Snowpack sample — Loveland Pass, Silver Plume, Colorado, USA (2/11/26, 12:00 PM MST)
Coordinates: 39.663, -105.886
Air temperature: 35 °F
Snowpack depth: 82 cm
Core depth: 10 cm
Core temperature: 17.6 °F
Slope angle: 13°, slope face: 12°
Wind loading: high
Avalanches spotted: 1
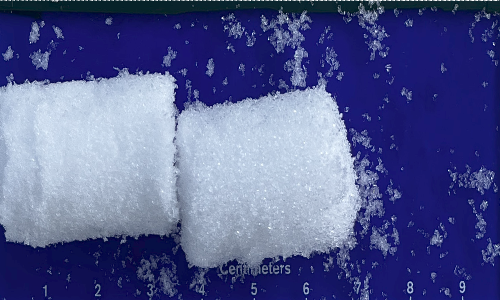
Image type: core
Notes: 1 small avalanche spotted on the north side of the bowl, lots of wind loading